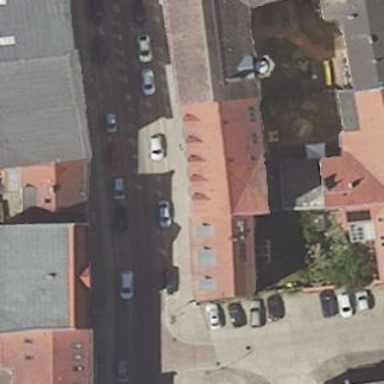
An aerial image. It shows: Gabled roof on building that houses apartments.